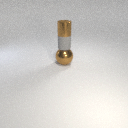
small brown metal cylinder above large brown metal sphere